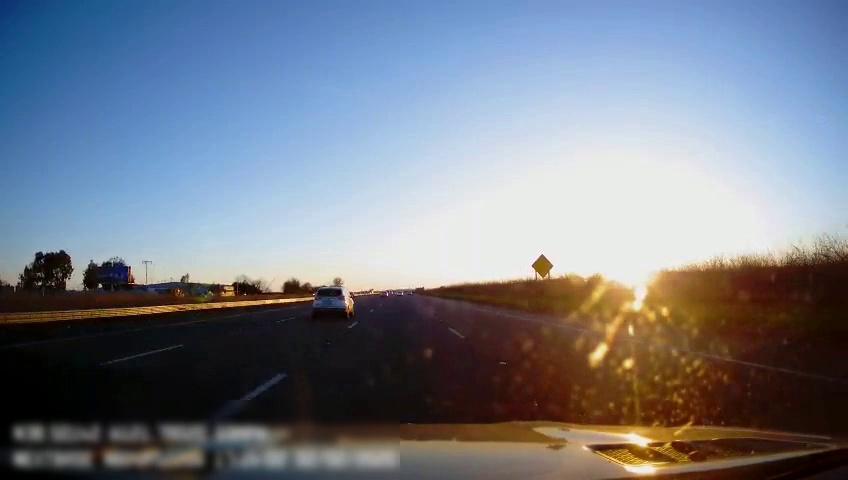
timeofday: Day
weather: Sunny
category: Drivable Space
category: Vehicles | SUV
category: Lanes | Alternate Lane
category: Lanes | Alternate Lane
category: Lanes | Current Lane
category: Lanes | Current Lane
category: Lanes | Alternate Lane
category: Traffic | Signs
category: Traffic | Signs